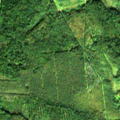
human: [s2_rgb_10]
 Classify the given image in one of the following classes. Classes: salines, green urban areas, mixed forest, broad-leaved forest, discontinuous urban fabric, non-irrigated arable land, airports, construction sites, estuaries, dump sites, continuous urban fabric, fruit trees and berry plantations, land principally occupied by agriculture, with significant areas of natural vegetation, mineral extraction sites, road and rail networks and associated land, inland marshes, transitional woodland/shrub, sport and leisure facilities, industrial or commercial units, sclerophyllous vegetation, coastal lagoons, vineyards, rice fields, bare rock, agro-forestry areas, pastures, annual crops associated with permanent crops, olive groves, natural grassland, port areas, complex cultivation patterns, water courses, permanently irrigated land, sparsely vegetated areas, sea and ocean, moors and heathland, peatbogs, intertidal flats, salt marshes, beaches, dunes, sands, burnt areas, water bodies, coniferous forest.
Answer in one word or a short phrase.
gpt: mixed forest